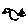
Label: bird